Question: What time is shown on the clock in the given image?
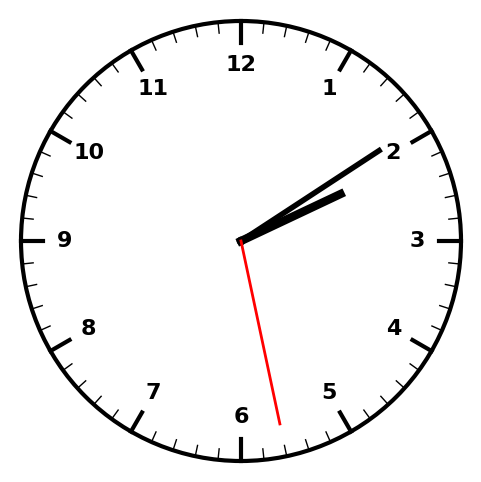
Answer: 02:09:28